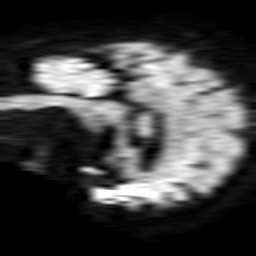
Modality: TRACE
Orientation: sagittal
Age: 82
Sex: female
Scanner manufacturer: philips
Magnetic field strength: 1.5 T
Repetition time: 4.23 s
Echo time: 0.07843 s